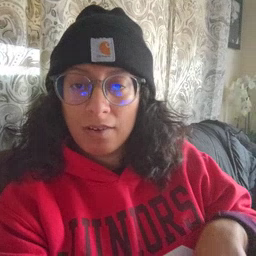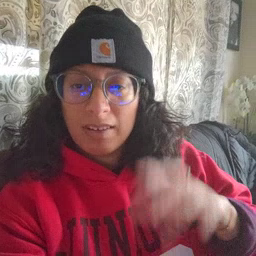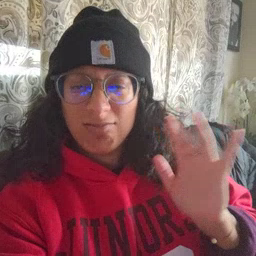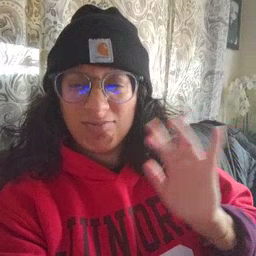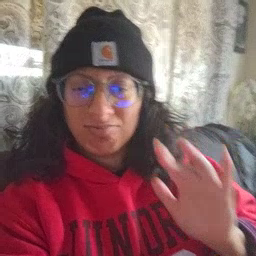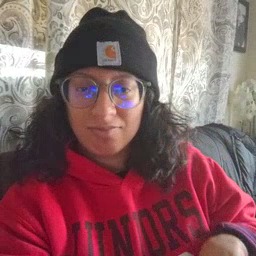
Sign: yucky